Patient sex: M
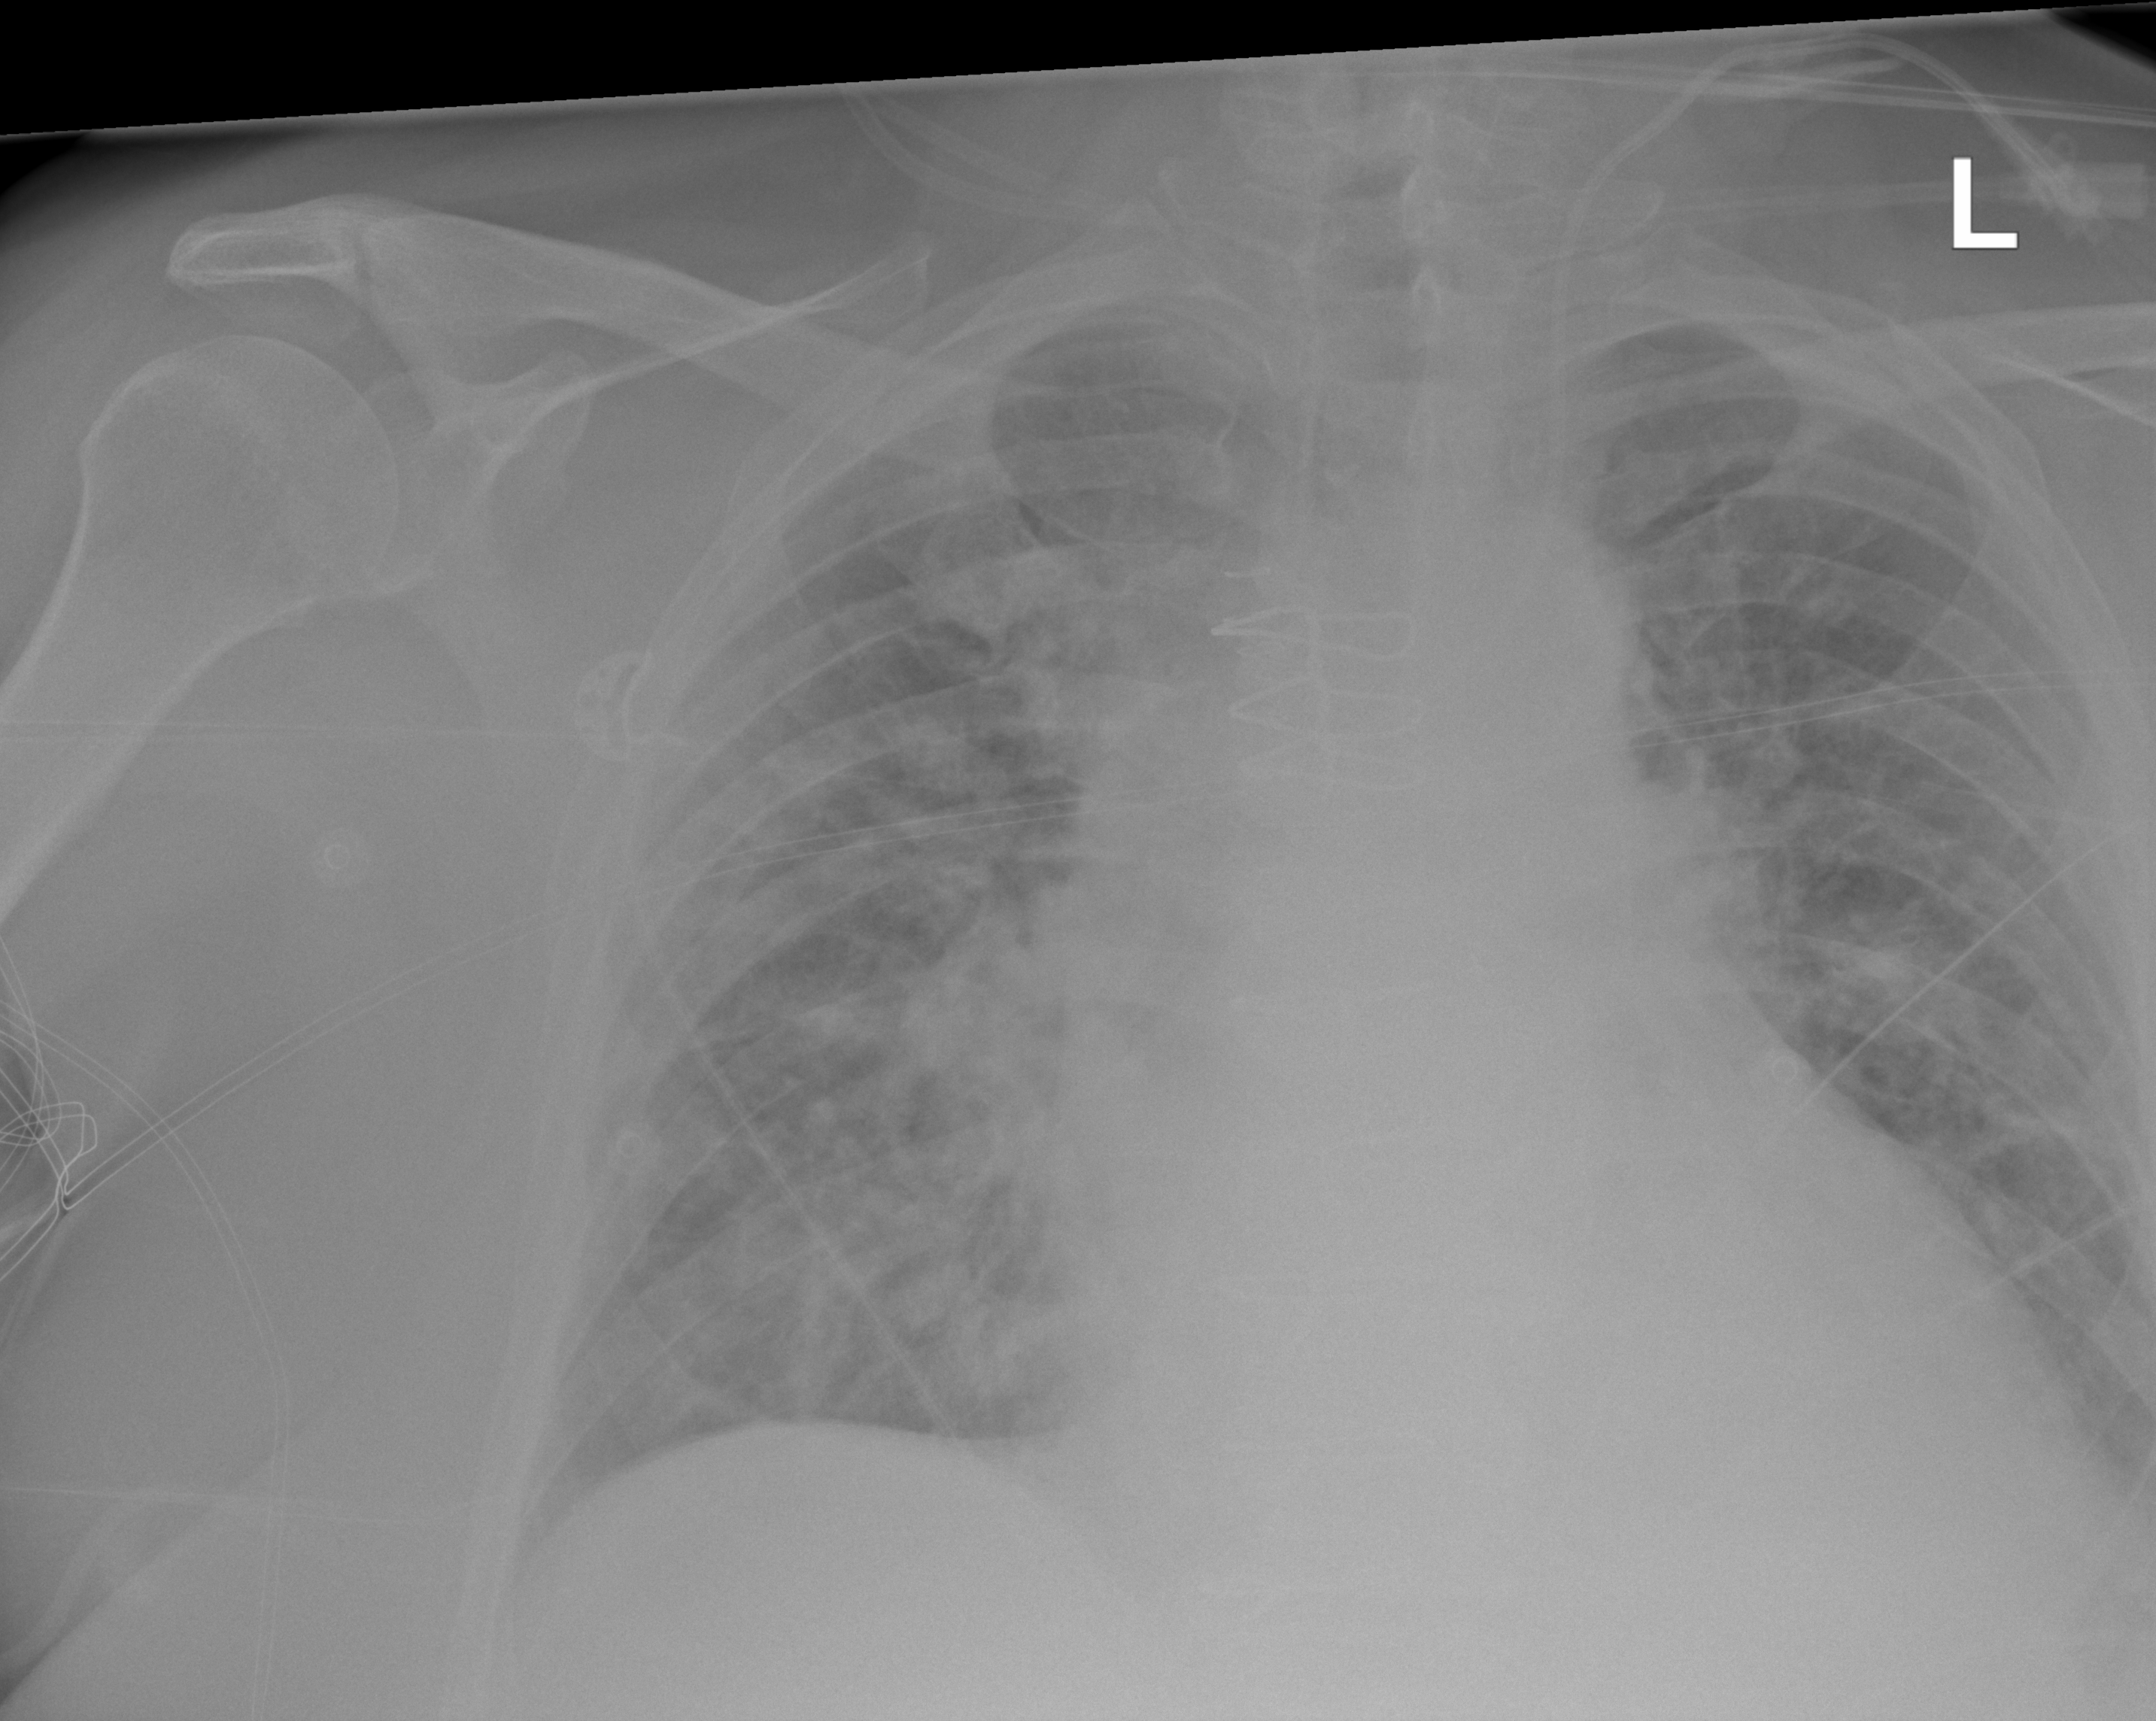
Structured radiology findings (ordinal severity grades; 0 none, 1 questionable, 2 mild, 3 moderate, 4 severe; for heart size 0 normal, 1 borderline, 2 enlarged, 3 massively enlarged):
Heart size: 2
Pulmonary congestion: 3
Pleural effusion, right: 2
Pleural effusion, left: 2
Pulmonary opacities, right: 3
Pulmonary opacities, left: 3
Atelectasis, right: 0
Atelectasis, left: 0